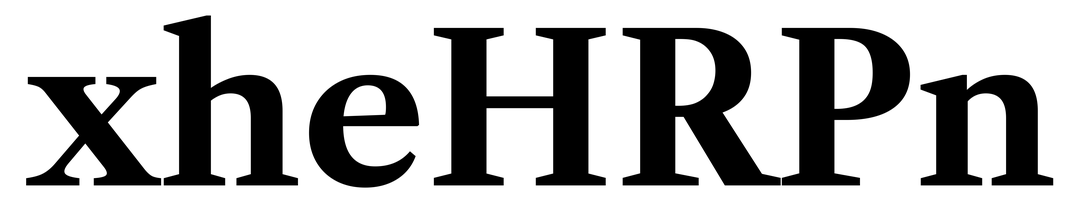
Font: LibreCaslonText_Bold